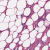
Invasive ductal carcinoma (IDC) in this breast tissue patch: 0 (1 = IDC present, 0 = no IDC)